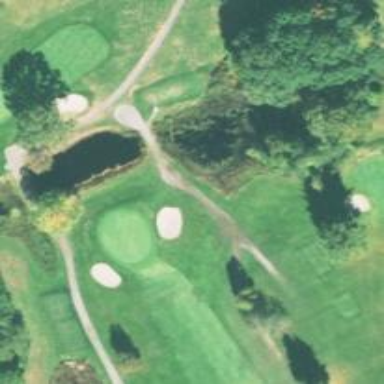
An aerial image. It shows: Well-maintained path intended for golf.